Question: Well, I guess it is best to show what I mean:

You can clearly see that once we've touched the button and moved out of it, a consequent move-in event triggers the button state change from far away.
While this behavior is natural for all UIButtons, I couldn't google a solution to alter it.
Is there a way to reduce the hit area for this type of UIButton sensitivity? I want it reduced, because I feel that the button is large enough as it is, and it will provide a better user experience along with up/down sound effects.
The following override code for UIButton was posted in <URL>:
'''
- (BOOL)continueTrackingWithTouch:(UITouch *)touch withEvent:(UIEvent *)event
{
CGFloat boundsExtension = 25.0f;
CGRect outerBounds = CGRectInset(self.bounds, -1 * boundsExtension, -1 * boundsExtension);
BOOL touchOutside = !CGRectContainsPoint(outerBounds, [touch locationInView:self]);
if(touchOutside)
{
BOOL previousTouchInside = CGRectContainsPoint(outerBounds, [touch previousLocationInView:self]);
if(previousTouchInside)
{
NSLog(@"Sending UIControlEventTouchDragExit");
[self sendActionsForControlEvents:UIControlEventTouchDragExit];
}
else
{
NSLog(@"Sending UIControlEventTouchDragOutside");
[self sendActionsForControlEvents:UIControlEventTouchDragOutside];
}
}
return [super continueTrackingWithTouch:touch withEvent:event];
}
'''
It alters the hit area extension used by Drag In/Drag Out events, yet button Up/Down states switch exactly the same way as they did before.
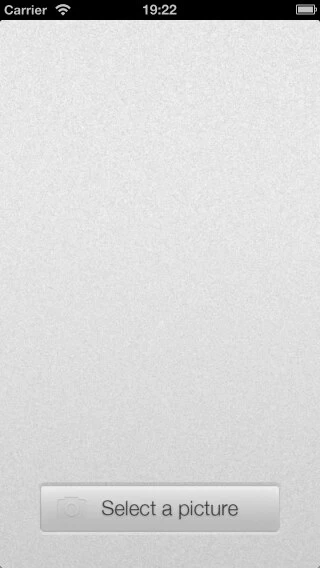
Answer: I don't know if you are still having the same issue, but I was able to fix it by using similar code in the touchesEnded:withEvent: method.
I also changed that method to add touchEnter and dragInside because with the current code, those to events still used the same bounds. In addition I made each of the cases return YES so that the super is not called (it would cause the touch drag inside to be called prematurely).
Here is the final code that I ended up with, in two methods:
'''
- (BOOL)continueTrackingWithTouch:(UITouch *)touch withEvent:(UIEvent *)event
{
CGFloat boundsExtension = 25.0f;
CGRect outerBounds = CGRectInset(self.bounds, -1 * boundsExtension, -1 * boundsExtension);
BOOL touchOutside = !CGRectContainsPoint(outerBounds, [touch locationInView:self]);
if(touchOutside) {
BOOL previousTouchInside = CGRectContainsPoint(outerBounds, [touch previousLocationInView:self]);
if(previousTouchInside) {
[self sendActionsForControlEvents:UIControlEventTouchDragExit];
return YES;
}
else
{
[self sendActionsForControlEvents:UIControlEventTouchDragOutside];
return YES;
}
}
else {
BOOL previousTouchOutside = !CGRectContainsPoint(outerBounds, [touch previousLocationInView:self]);
if (previousTouchOutside) {
[self sendActionsForControlEvents:UIControlEventTouchDragEnter];
return YES;
}
else {
[self sendActionsForControlEvents:UIControlEventTouchDragInside];
return YES;
}
}
return [super continueTrackingWithTouch:touch withEvent:event];
}
- (void)touchesEnded:(NSSet *)touches withEvent:(UIEvent *)event {
UITouch *touch = [touches anyObject];
CGFloat boundsExtension = 25.0f;
CGRect outerBounds = CGRectInset(self.bounds, -1 * boundsExtension, -1 * boundsExtension);
BOOL touchInside = CGRectContainsPoint(outerBounds, [touch locationInView:self]);
if (touchInside) {
return [self sendActionsForControlEvents:UIControlEventTouchUpInside];
}
else {
return [self sendActionsForControlEvents:UIControlEventTouchUpOutside];
}
return [super endTrackingWithTouch:touch withEvent:event];
}
'''
NOTE: Returning the super of the method at the end is not necessary, but I left it in there for completeness.